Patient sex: F
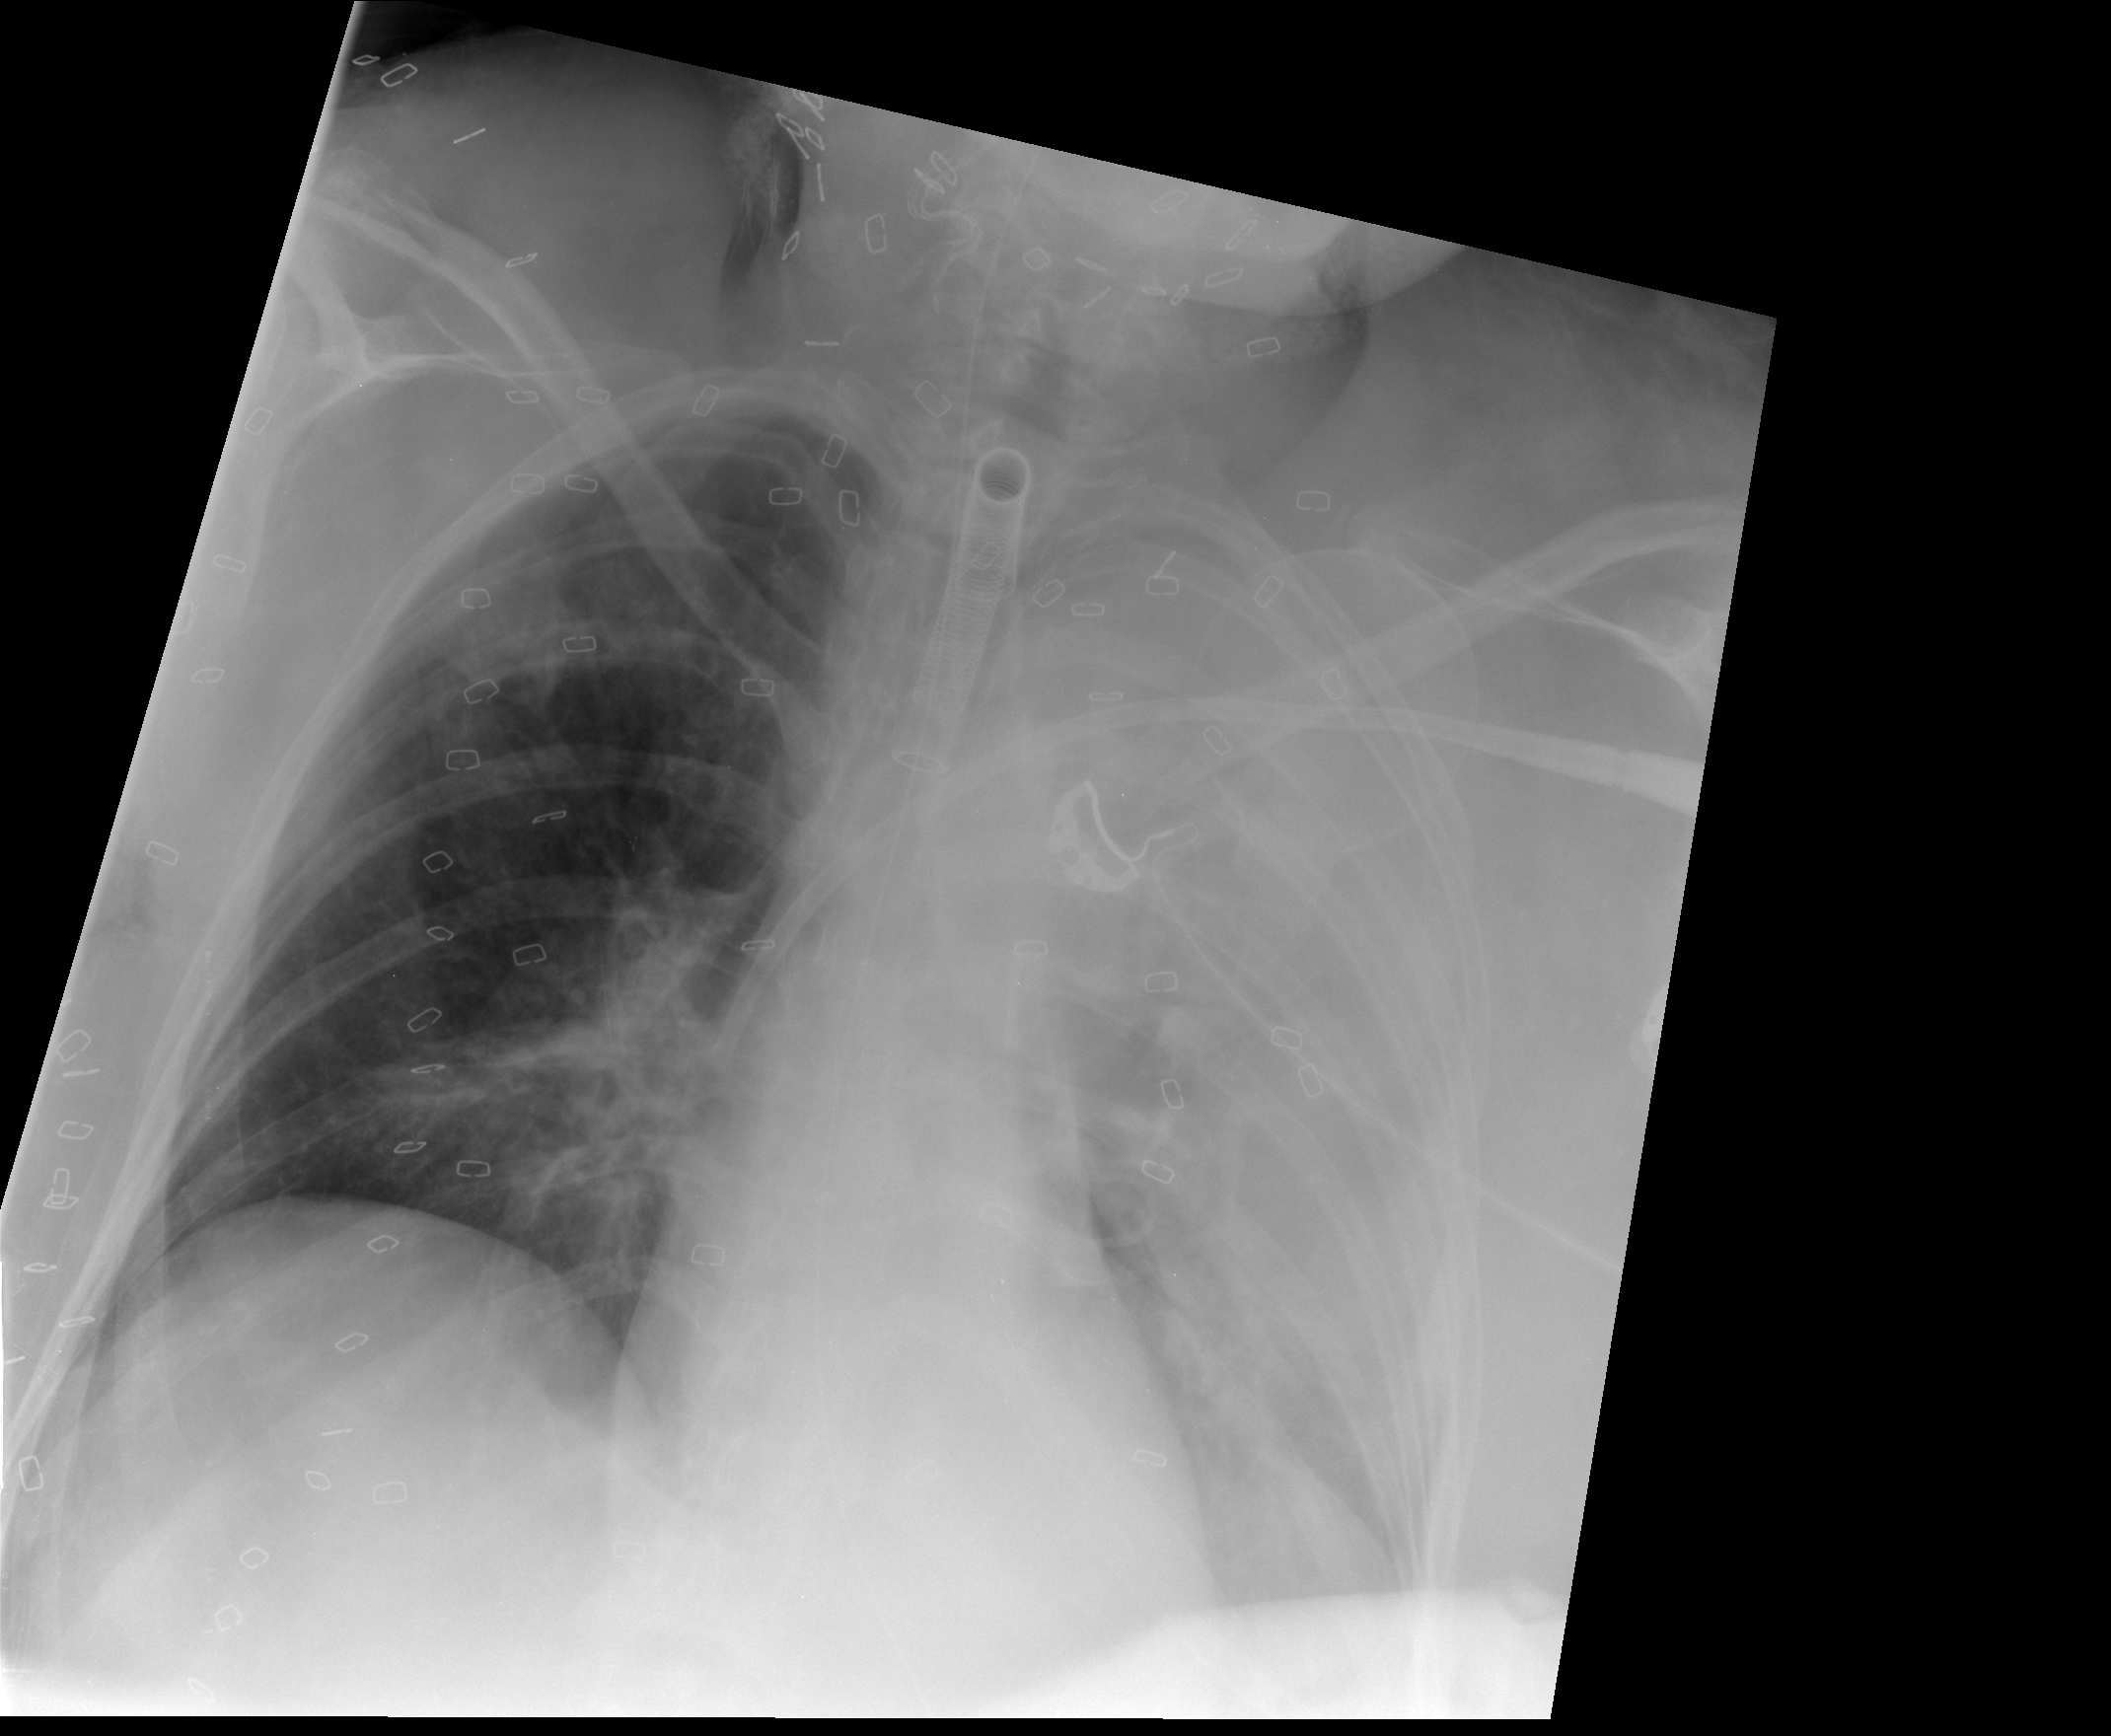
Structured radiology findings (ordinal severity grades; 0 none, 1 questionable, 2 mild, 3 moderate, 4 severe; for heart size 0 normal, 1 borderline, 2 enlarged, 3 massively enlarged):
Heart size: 0
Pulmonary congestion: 0
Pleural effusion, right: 0
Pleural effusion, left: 4
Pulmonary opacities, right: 2
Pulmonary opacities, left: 3
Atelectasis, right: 0
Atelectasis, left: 4